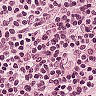
Metastatic tissue present: no